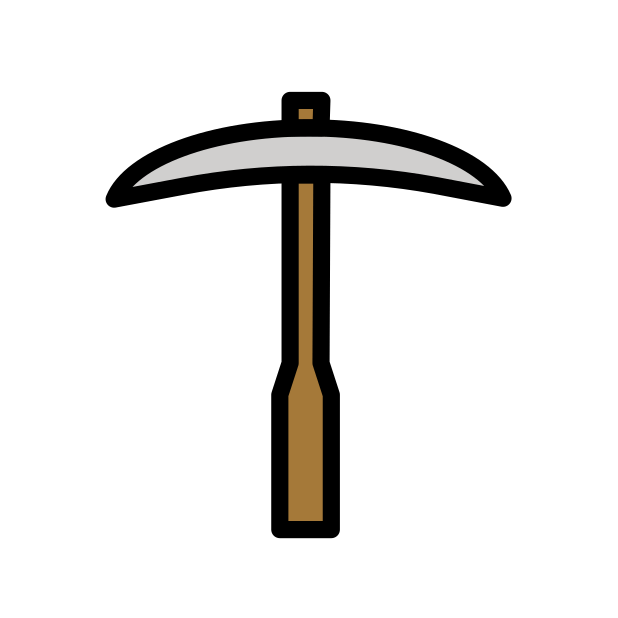
Emoji: ⛏
Name: pick
Unicode: 0x26cf